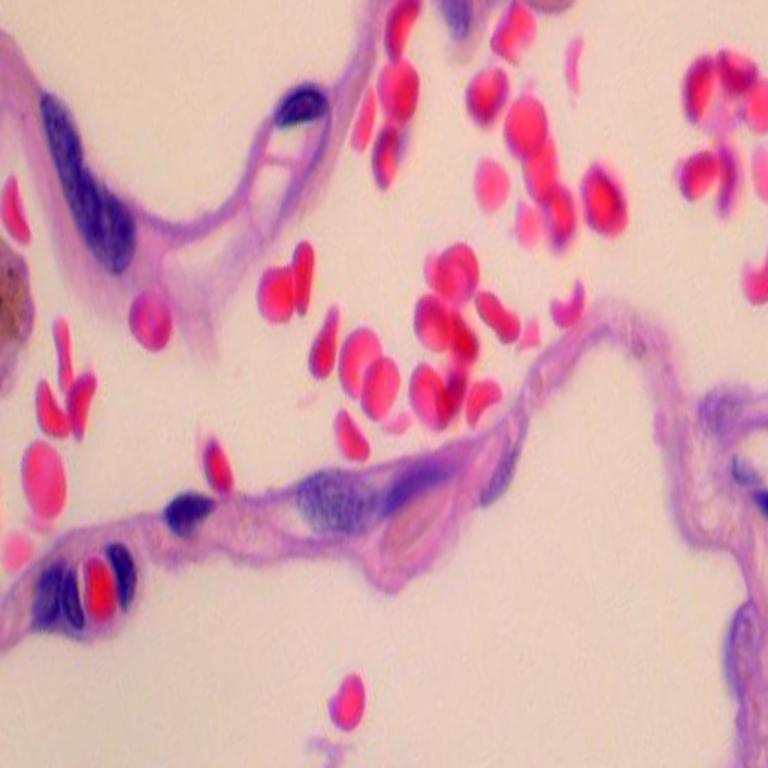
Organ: lung
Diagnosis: benign